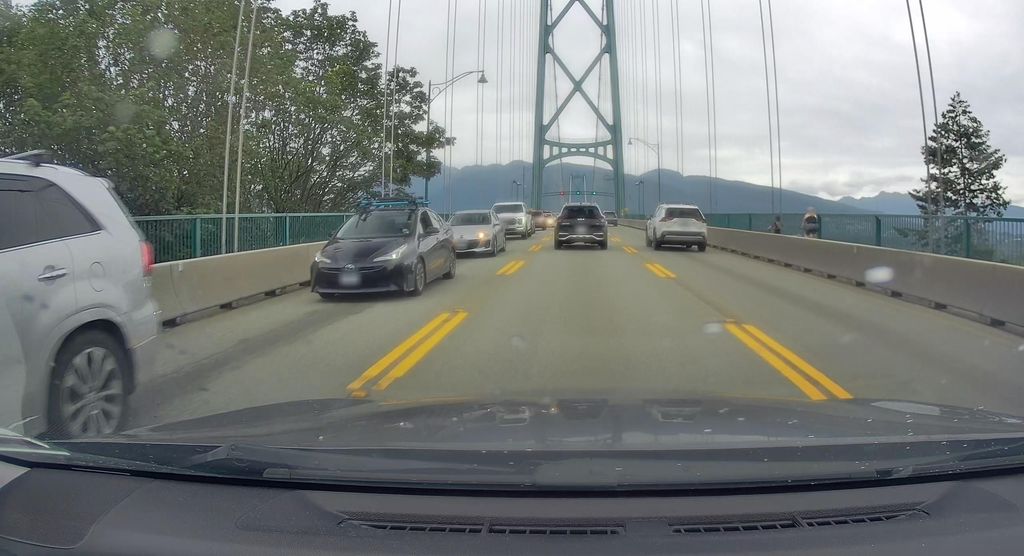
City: vancouver